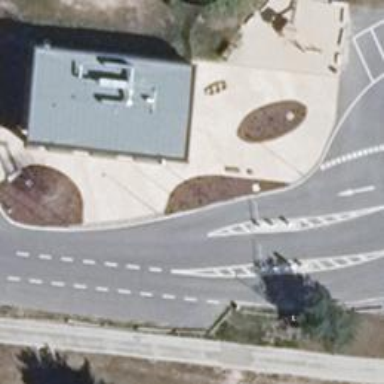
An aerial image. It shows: Footway.